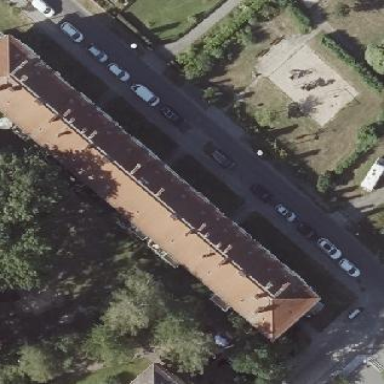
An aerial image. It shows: Residential building with apartments. The roof has hipped shape.